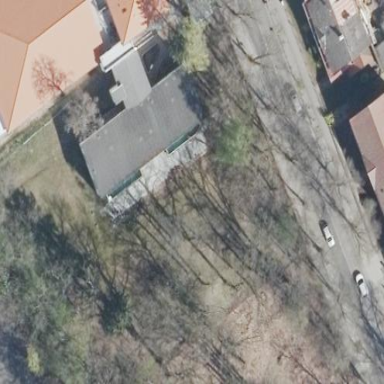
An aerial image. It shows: Kindergarten.